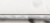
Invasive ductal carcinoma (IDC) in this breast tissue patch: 0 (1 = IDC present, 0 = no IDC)